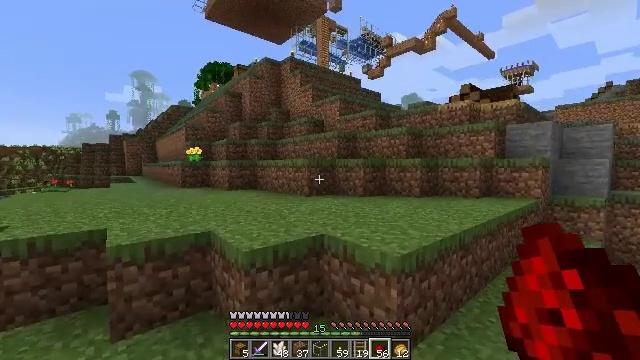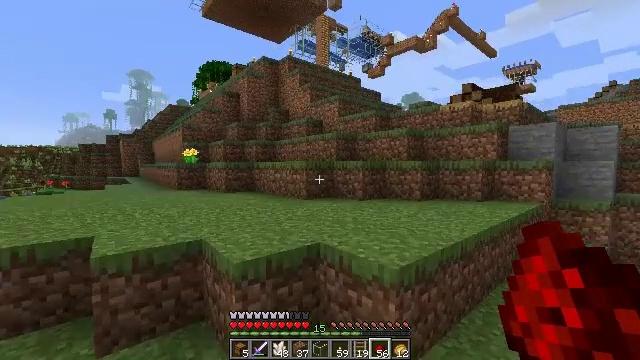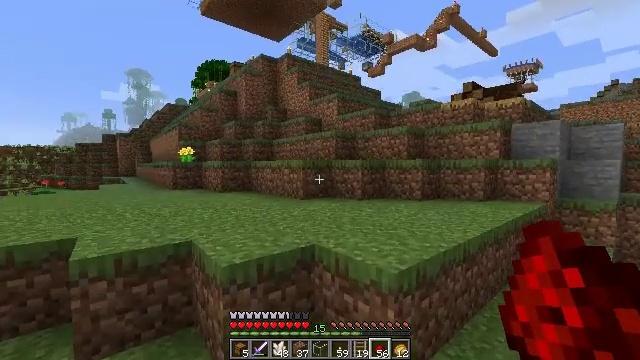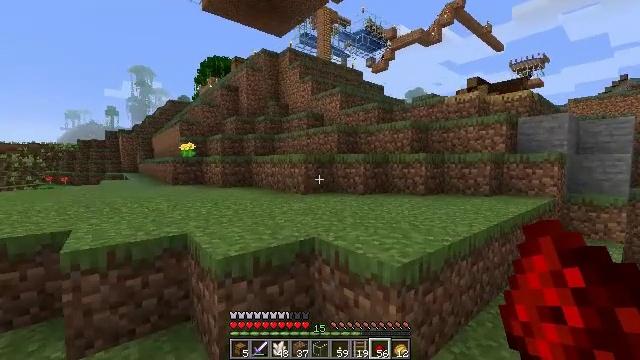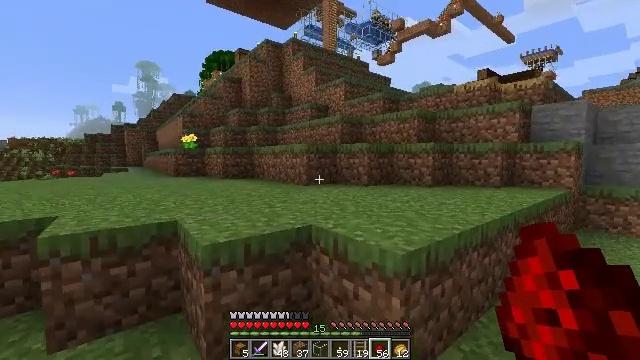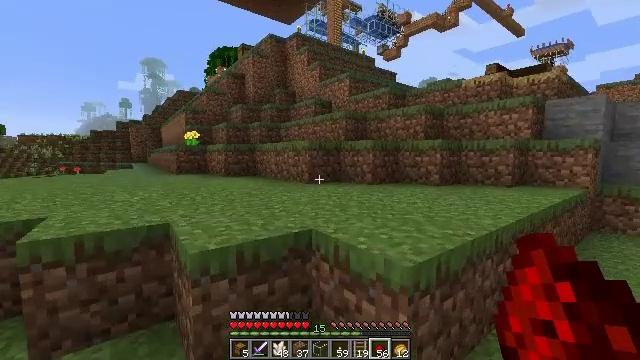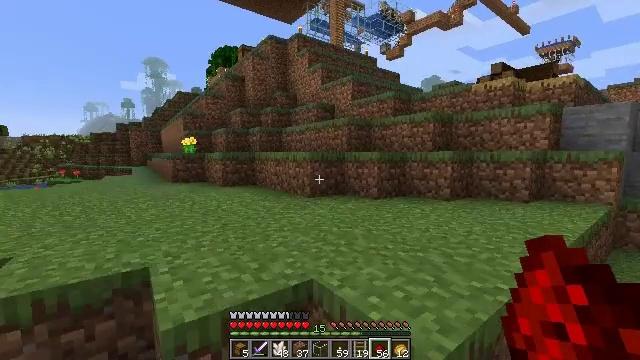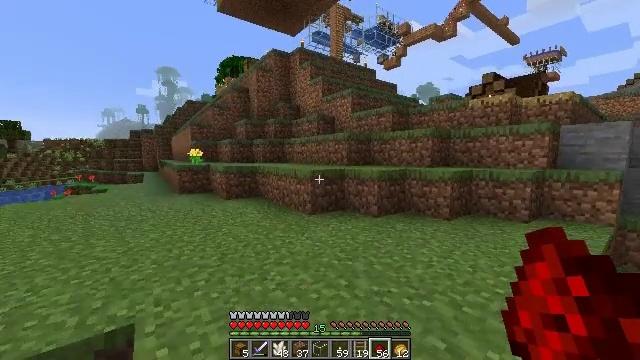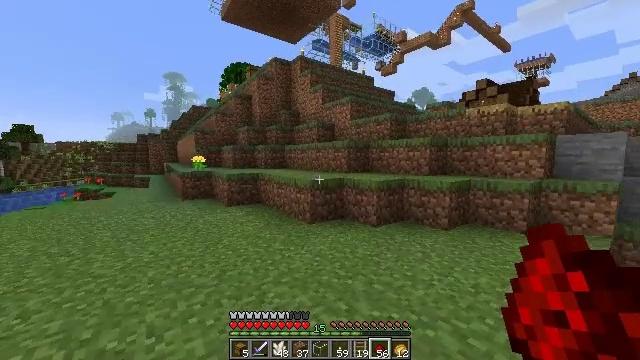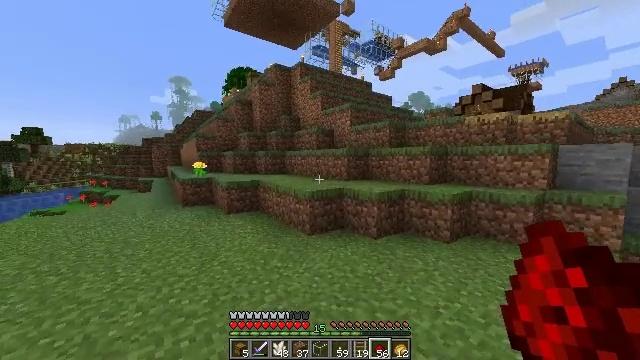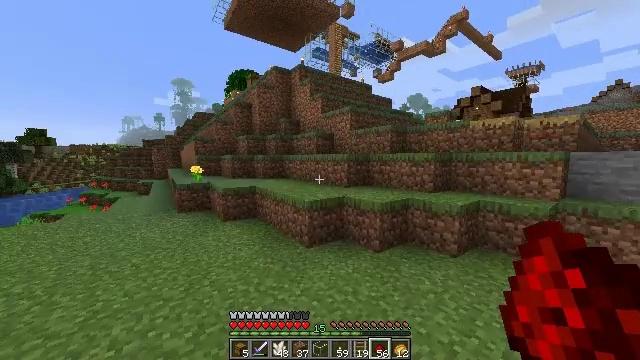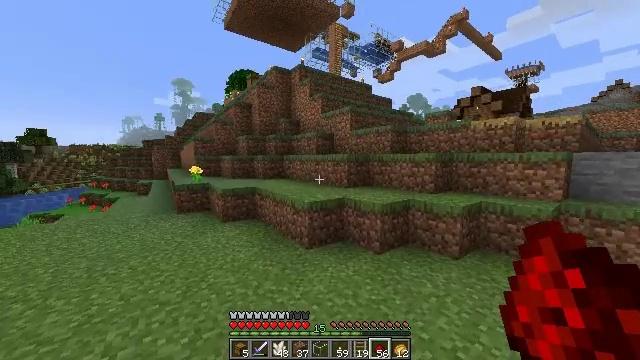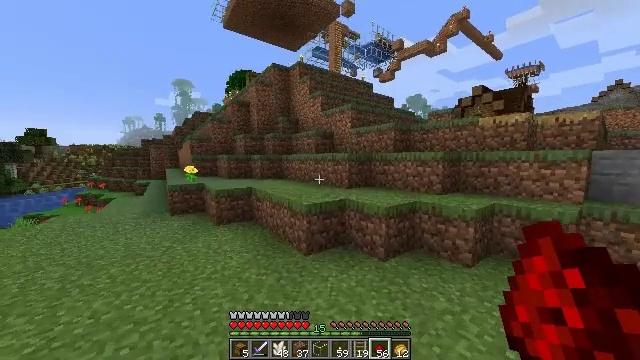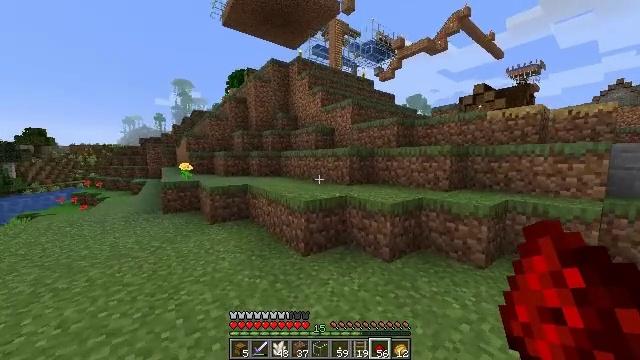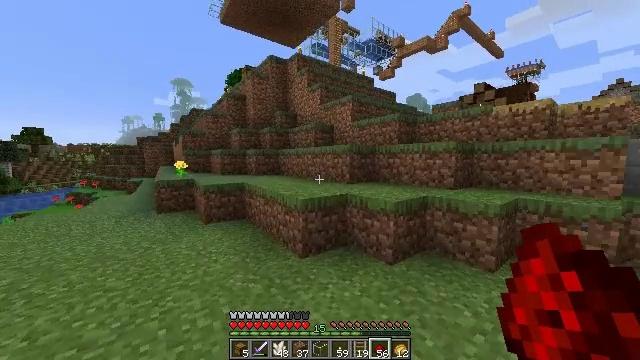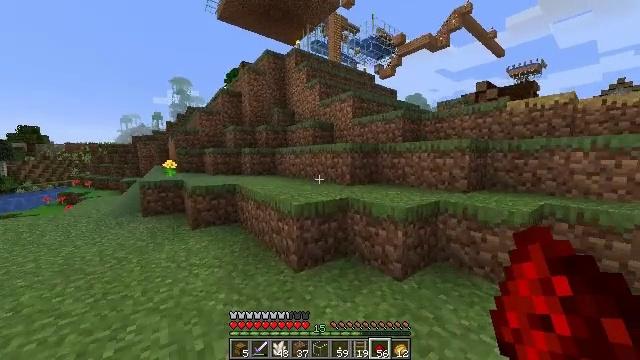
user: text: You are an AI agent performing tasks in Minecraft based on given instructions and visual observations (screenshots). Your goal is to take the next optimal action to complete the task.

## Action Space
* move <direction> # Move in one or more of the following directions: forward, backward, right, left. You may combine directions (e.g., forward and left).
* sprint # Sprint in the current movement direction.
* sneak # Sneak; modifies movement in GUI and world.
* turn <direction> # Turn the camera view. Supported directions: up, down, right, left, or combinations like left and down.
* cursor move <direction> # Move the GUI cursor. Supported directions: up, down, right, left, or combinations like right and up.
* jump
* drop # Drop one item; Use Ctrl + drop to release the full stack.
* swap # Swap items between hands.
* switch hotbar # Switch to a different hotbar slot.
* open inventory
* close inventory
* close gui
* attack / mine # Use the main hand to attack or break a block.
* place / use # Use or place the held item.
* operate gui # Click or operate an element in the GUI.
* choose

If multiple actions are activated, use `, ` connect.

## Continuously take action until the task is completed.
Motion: motion action
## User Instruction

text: Get black dye by crafting it from ink sacs.
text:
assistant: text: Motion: move forward, jump
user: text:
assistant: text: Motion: move forward, jump
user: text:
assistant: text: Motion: move forward, jump
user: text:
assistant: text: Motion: move forward, turn left, jump
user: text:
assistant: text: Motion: move forward, turn left, jump
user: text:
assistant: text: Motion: move forward, sprint, jump
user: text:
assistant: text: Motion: move forward, sprint, jump
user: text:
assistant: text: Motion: move forward, sprint, jump
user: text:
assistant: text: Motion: move forward, jump
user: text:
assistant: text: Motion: move forward, jump
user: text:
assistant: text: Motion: move forward, jump
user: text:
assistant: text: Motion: move forward, jump
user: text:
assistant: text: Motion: move forward, jump
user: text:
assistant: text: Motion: move forward, jump
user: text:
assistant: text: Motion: move forward, jump
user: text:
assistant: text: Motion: move forward, turn right, jump
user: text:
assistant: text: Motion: move forward, sprint, turn right, jump
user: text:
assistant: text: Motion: move forward, sprint, jump
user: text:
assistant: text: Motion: move forward, sprint, jump
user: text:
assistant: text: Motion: move forward, sprint, jump
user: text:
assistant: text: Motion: move forward, jump
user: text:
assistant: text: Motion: move forward, jump
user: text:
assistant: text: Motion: move forward, turn right, jump
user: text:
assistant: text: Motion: move forward, turn right, jump
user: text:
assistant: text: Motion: move forward, turn right, jump
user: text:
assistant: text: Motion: move forward, turn right, jump
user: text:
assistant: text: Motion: move forward, sprint, turn right, jump
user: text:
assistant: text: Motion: move forward, sprint, turn right, jump
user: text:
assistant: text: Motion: move forward, sprint, turn right, jump
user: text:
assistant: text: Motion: move forward, sprint, turn right, jump